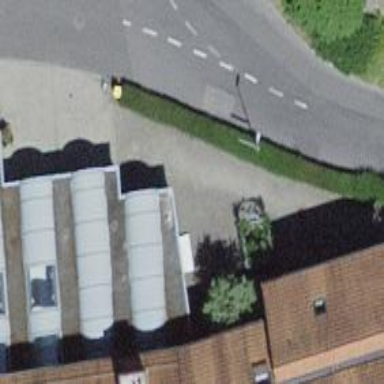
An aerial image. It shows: Post box.